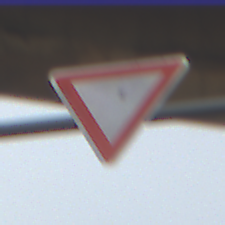
Verkehrszeichen: VorfahrtGewaehren
Umgebung: Roofed, Beach
Tageszeit: Midday
Wetter: Overcast
Licht: Natural
Jahreszeit: NotSpecified
Kontrast: LowContrast